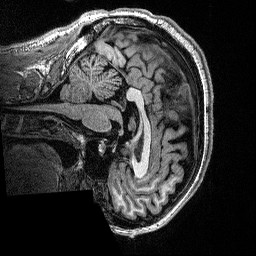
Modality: T1w
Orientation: sagittal
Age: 46
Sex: female
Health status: healthy
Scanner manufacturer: siemens
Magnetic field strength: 1.5 T
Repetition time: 2.73 s
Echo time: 0.00357 s